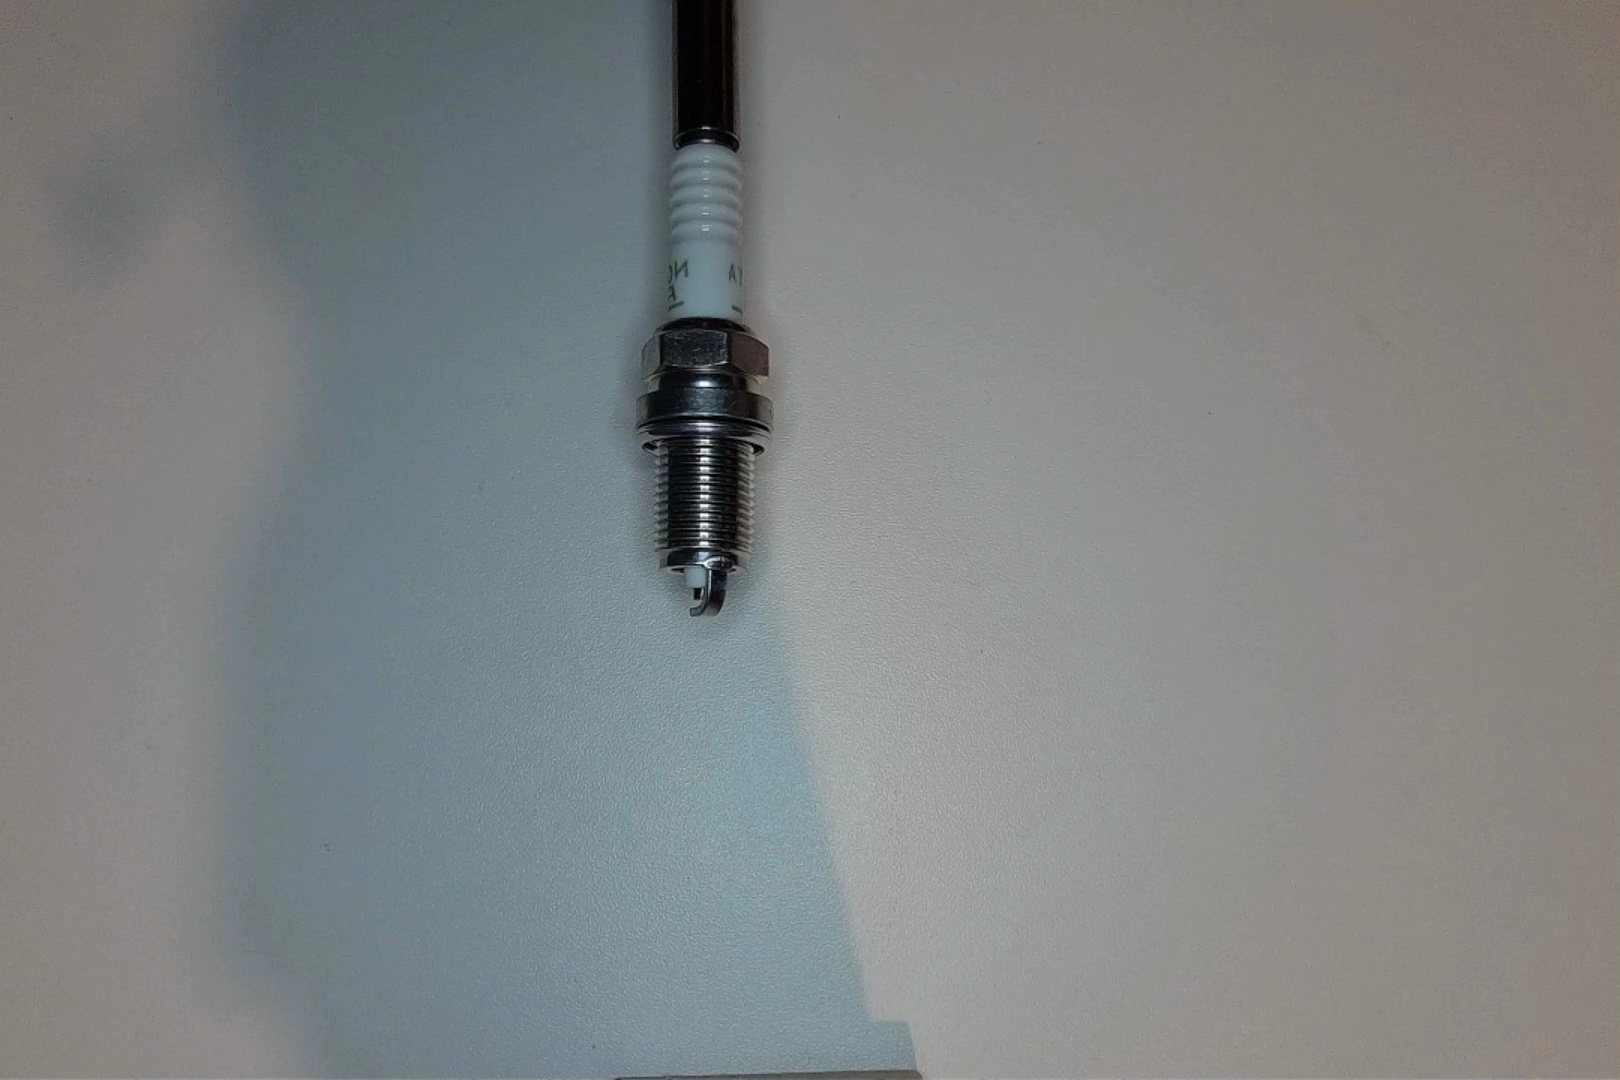
Label: normal